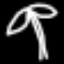
Label: palm tree